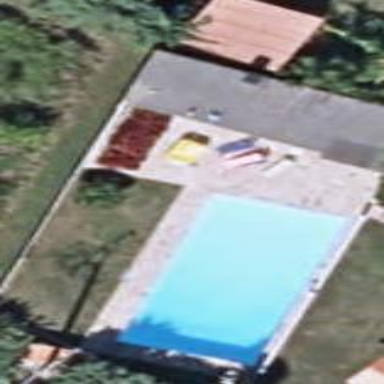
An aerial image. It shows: Swimming pool located in leisure land.